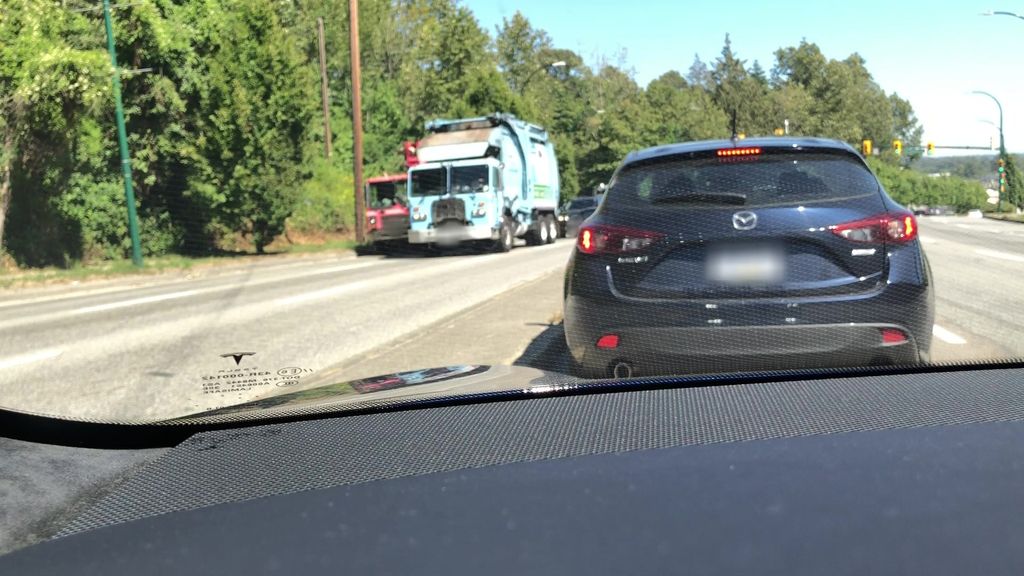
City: vancouver